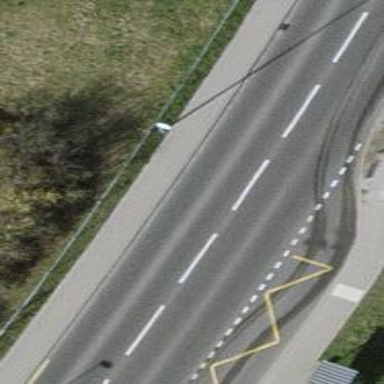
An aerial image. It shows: Bus stop with shelter for public transport.